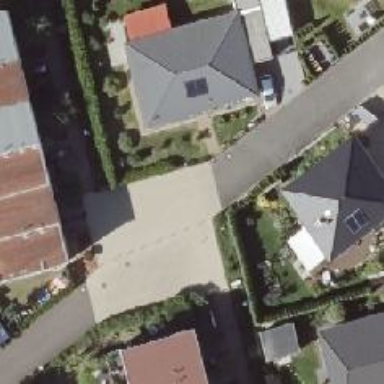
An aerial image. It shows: Asphalt road designated for service vehicles.